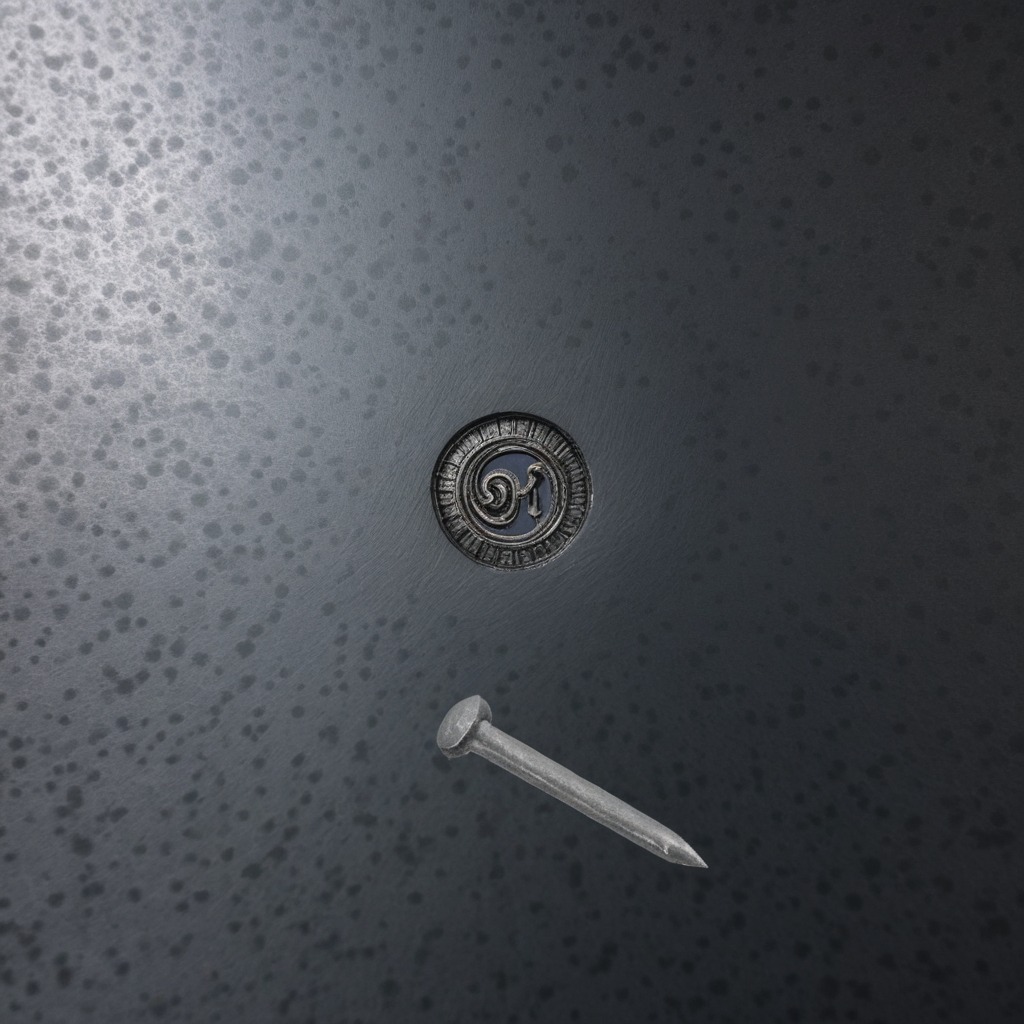
An iron nail is lying on a cold steel table in a mining workshop.